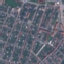
Label: Residential